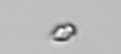
Label: Heterocapsa_rotundata